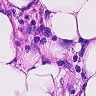
Metastatic tissue present: yes